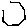
Label: hexagon